Interaction volume radius: 10 \u00c5
Interaction volume height: 25 \u00c5
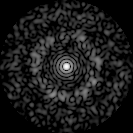
Disorder parameter: 0.8228